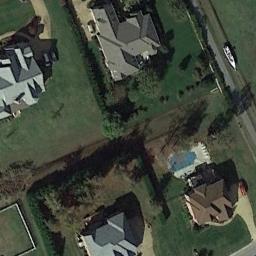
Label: medium_residential